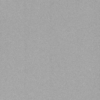
Label: dusty